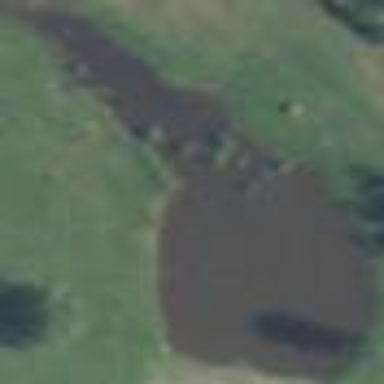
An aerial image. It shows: Peaceful pond surrounded by nature.